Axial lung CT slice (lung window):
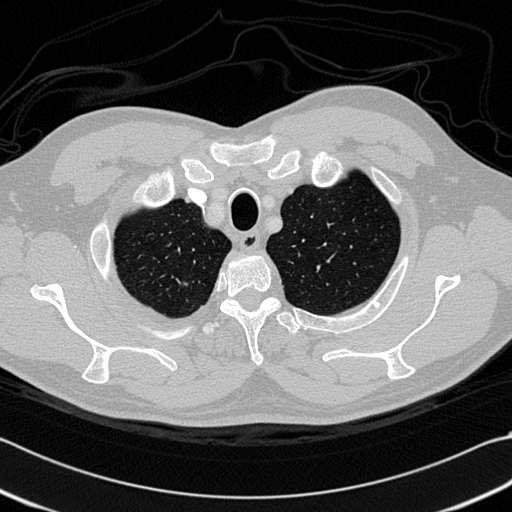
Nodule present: no